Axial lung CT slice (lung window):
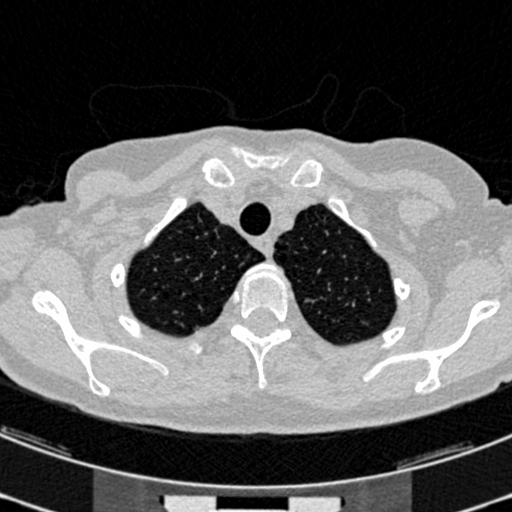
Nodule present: no